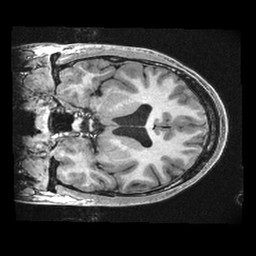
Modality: T1w
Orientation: coronal
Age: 22
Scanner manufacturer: ge
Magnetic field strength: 3 T
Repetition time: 0.008256 s
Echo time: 0.003108 s